Aerial crown-view tile of a tropical tree (Barro Colorado Island, Panama), acquired 20250818:
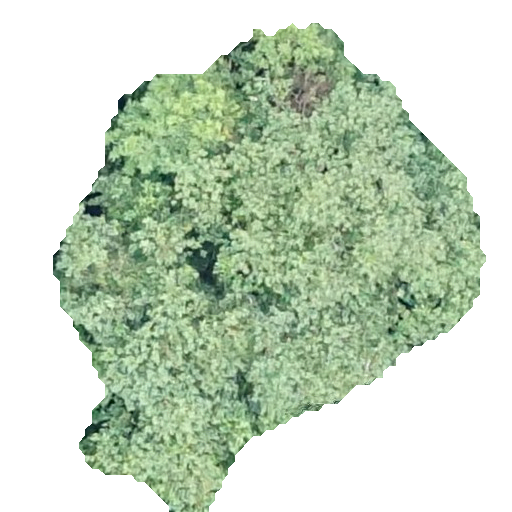
Species: Hieronyma alchorneoides
GBIF accepted scientific name: Hieronyma alchorneoides
Crown area: 191.622 m²